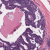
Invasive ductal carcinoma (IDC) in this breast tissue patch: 0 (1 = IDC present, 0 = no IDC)